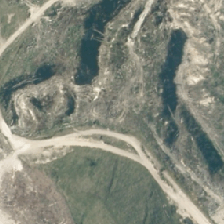
Land cover: harvested_forest